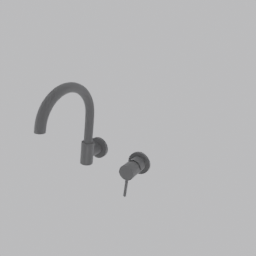
Label: appliances